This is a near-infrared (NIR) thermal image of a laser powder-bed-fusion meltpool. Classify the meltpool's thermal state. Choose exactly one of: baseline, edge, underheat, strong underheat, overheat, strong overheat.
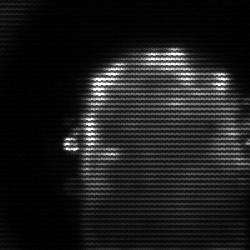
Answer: baseline